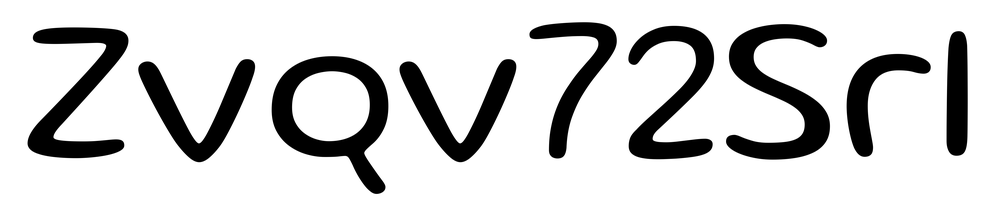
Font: Gluten_Light